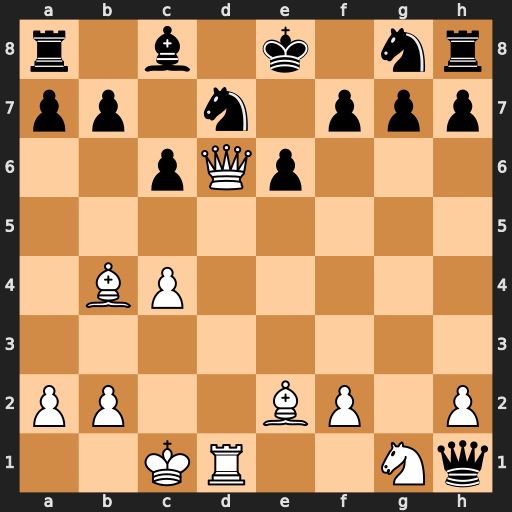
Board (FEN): r1b1k1nr/pp1n1ppp/2pQp3/8/1BP5/8/PP2BP1P/2KR2Nq
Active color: w
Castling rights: kq
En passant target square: -
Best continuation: Bf3 Qxg1 Rxg1